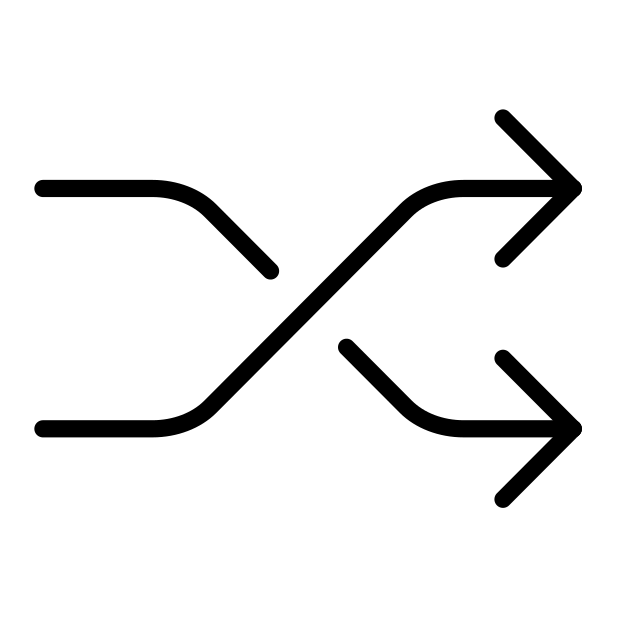
Emoji: 🔀
Name: twisted rightwards arrows
Unicode: 0x1f500